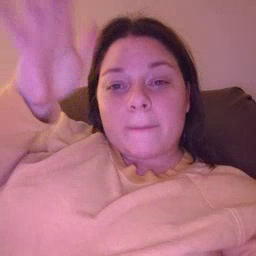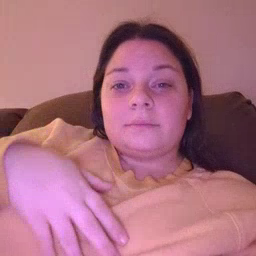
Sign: grandpa